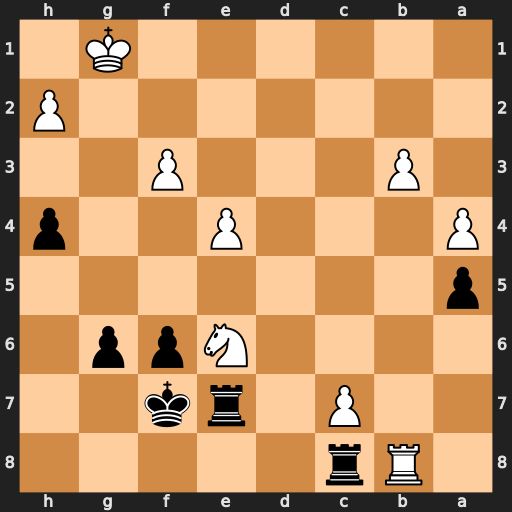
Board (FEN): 1Rr5/2P1rk2/4Npp1/p7/P3P2p/1P3P2/7P/6K1
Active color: b
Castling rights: -
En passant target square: -
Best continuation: Rexc7 Rxc8 Rxc8